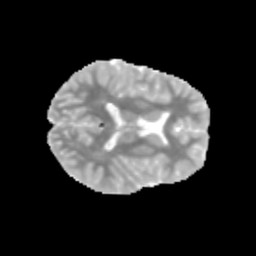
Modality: MD
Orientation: axial
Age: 10
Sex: male
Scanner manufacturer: siemens
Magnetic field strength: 3 T
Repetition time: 3.8 s
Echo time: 0.07 s